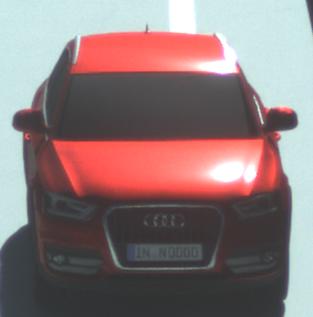
Make: Audi
Model: Q3 1.4 TFSI
Detailed model: Q3 (8U)
Model produced from: 2013/07
Model produced until: 2014/10
Doors: 5
Color: red
Road condition: dry road
Daytime: morning or afternoon
Contrast: high contrast